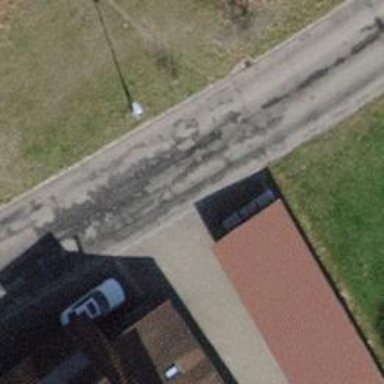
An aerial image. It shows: Driveway made of paving stones.